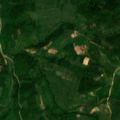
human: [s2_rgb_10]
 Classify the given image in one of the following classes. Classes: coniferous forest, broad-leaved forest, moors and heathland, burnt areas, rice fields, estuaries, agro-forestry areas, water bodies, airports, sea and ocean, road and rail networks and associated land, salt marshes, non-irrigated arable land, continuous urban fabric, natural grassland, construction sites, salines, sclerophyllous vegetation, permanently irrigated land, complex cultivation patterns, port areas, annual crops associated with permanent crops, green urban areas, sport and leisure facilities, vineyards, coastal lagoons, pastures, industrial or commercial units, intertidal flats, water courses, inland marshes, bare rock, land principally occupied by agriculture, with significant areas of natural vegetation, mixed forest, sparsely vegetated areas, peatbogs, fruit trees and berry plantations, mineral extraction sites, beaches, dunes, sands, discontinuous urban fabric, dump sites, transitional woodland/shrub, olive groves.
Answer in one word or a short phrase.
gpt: land principally occupied by agriculture, with significant areas of natural vegetation, broad-leaved forest, transitional woodland/shrub